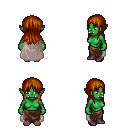
a pixel art fantasy rpg character, female body template, orc, green skin, gray cape, robe skirt, brunette unkempt hairstyle, maroon shoes, four views (front, back, left, right), 2x2 character sprite sheet, small pixel art, hard edges, no anti-aliasing